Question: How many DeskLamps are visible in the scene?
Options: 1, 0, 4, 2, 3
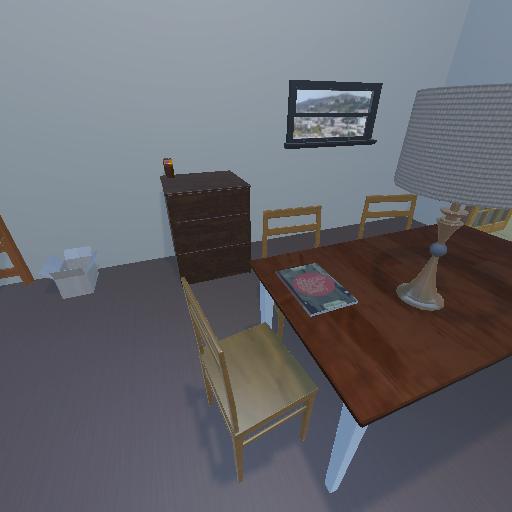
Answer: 1